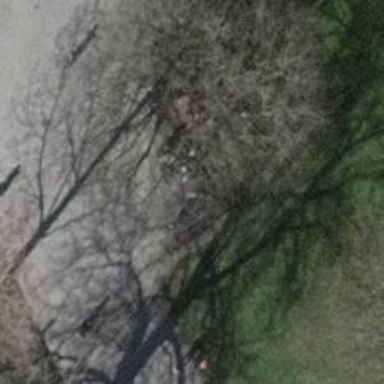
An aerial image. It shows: Brown bench in the vicinity.